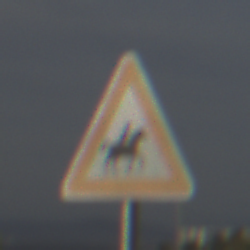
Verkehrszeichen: ReiterLinks
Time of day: MorningAfternoon
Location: Outdoor (Suburban)
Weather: PartlyCloudy
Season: NotSpecified
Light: Natural